Question: What is this popup called in Visual Studio and what is the shortcut key for invoking it? the same menu is invoked by F2 in Eclipse

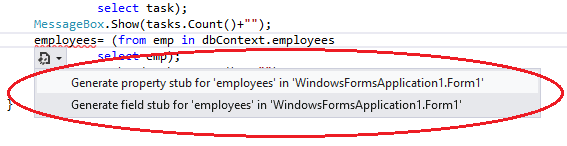
Answer: This menu displays SmartTags which can be invoked by pressing Ctrl+.
View.ShowSmartTag -> Shift+Alt+F10 or Ctrl+.
Brought from <URL>